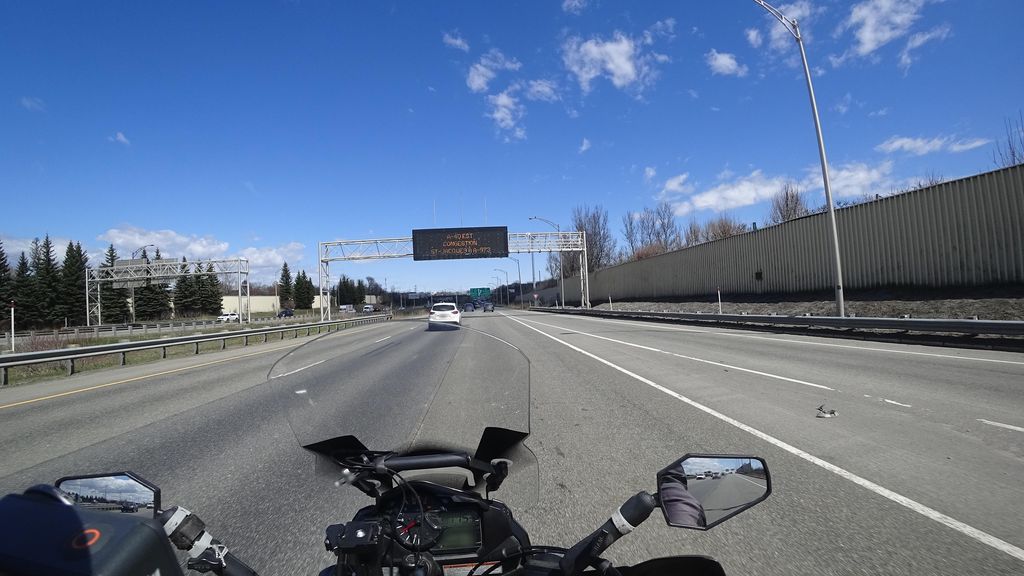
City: quebec_city